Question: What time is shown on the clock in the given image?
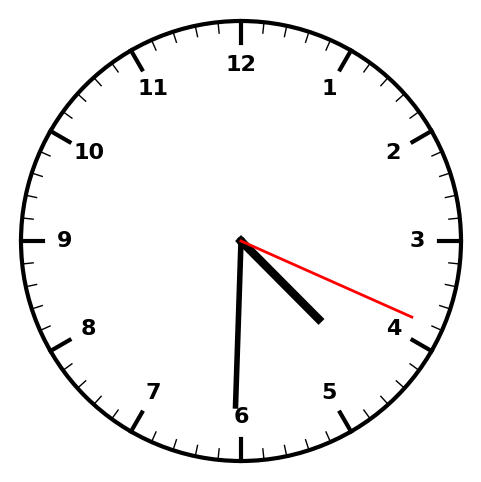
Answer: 04:30:19